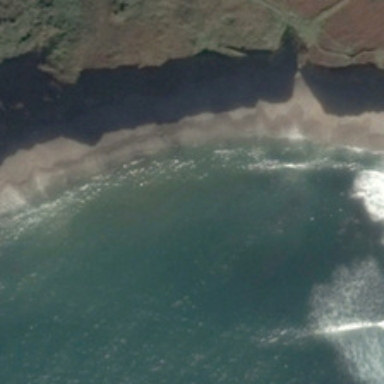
White waves are in green water .